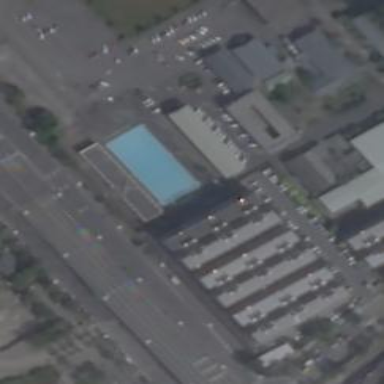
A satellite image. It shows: Transportation building.